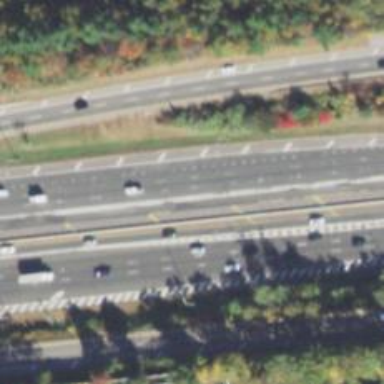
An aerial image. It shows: Asphalt motorway.